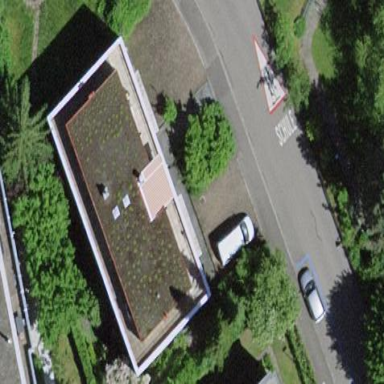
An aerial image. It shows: Image showing building with apartments.